Interaction volume radius: 5 \u00c5
Interaction volume height: 15 \u00c5
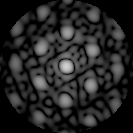
Disorder parameter: 0.4459